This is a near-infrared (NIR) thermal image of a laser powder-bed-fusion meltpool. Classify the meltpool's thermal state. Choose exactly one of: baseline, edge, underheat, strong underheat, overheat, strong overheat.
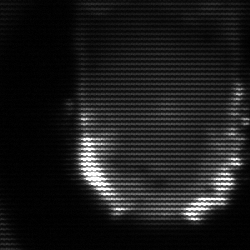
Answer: baseline